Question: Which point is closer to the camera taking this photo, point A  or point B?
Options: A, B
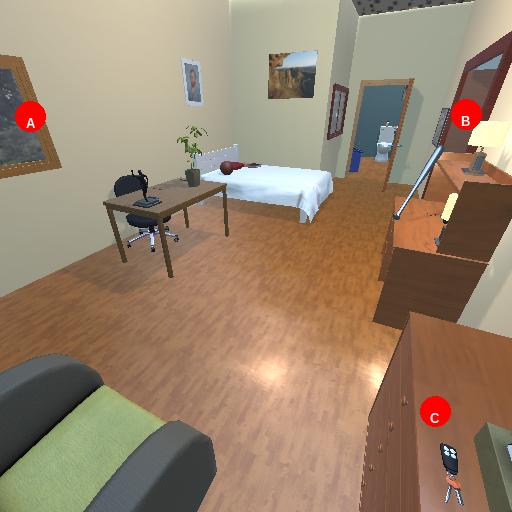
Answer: A